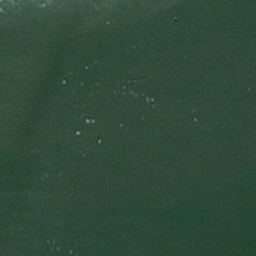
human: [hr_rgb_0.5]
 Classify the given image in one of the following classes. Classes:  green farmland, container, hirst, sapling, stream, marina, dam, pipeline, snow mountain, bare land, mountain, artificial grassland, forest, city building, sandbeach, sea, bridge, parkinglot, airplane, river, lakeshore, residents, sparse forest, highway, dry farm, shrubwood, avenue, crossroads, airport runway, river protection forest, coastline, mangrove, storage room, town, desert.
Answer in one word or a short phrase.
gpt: sea